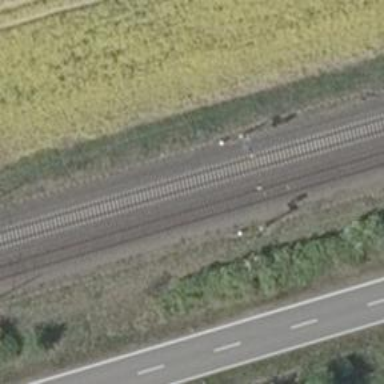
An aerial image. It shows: Railway signal.